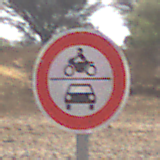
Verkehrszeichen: VerbotKraftfahrzeuge
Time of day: MorningAfternoon
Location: Outdoor (Nature)
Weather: PartlyCloudy
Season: NotSpecified
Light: Natural